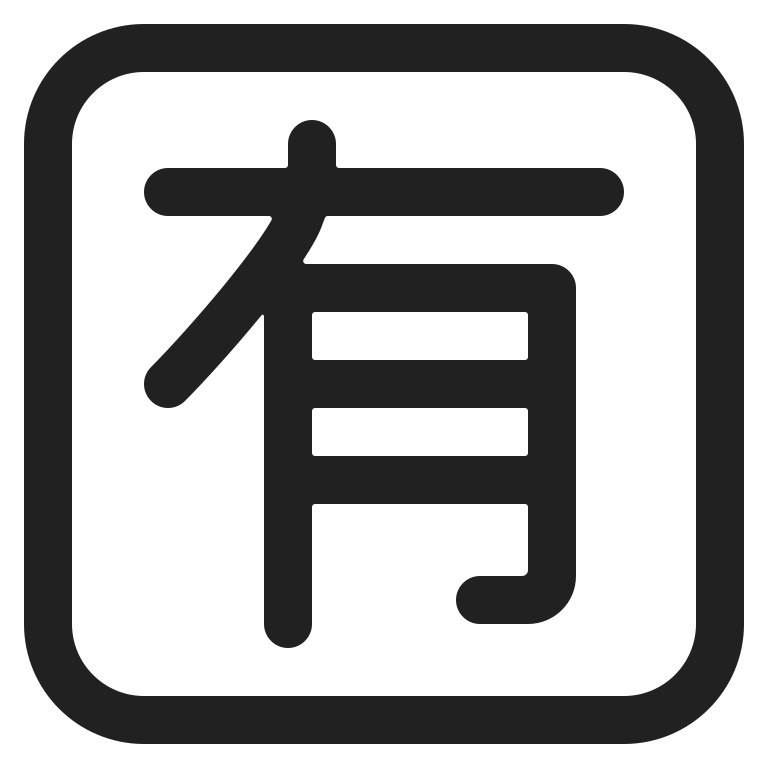
japanese not free of charge button high contrast